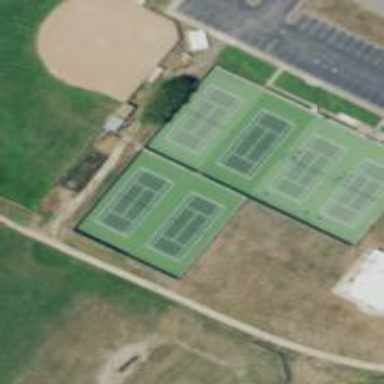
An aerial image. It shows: Tennis court enclosed by fence.